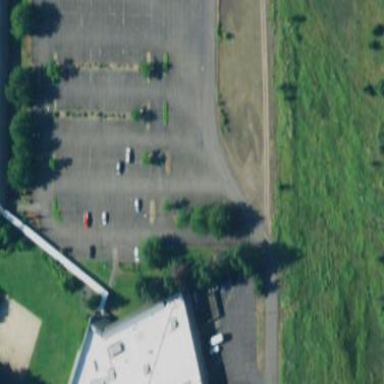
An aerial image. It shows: Parking area with asphalt surface.